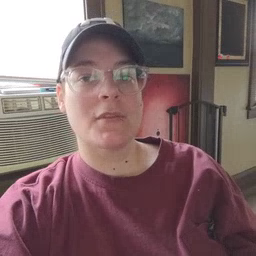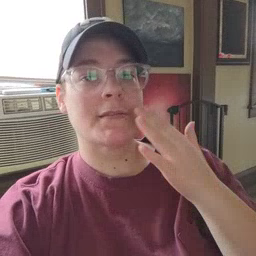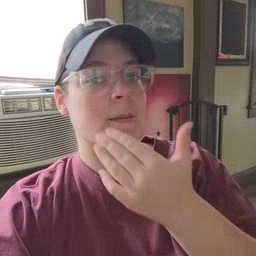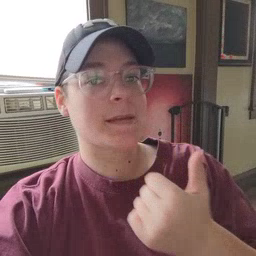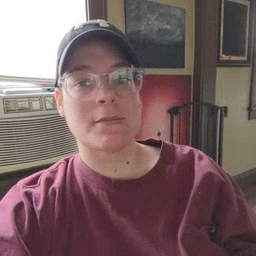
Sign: napkin